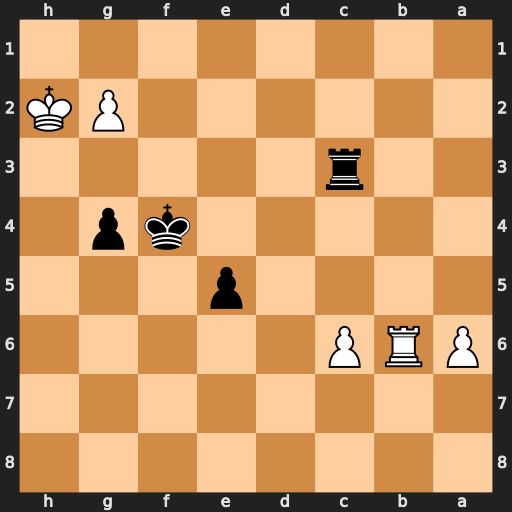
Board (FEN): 8/8/PRP5/4p3/5kp1/2r5/6PK/8
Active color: b
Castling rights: -
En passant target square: -
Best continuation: g3+ Kh3 Rc1 Rb4+ e4 Rxe4+ Kxe4